Question: How can a Delphi XE application show a popup menu inside another application's window? The idea is for a helper-type app, running in the background. On a registered hotkey the application needs to display a popup menu near the text caret or mouse cursor.
Applications that do that are common, here's a menu created by <URL> and displayed in a text editor:

I guess what I'm asking is: how can I display a popup menu at an arbitrary screen location, to a Delphi control?
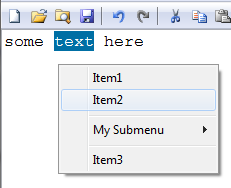
Answer: Create a 'TPopupMenu' with the appropriate menu items. When you need to show it simply call <URL> passing the top left position in screen coordinates.
'''
PopupMenu1.Popup(X, Y);
'''